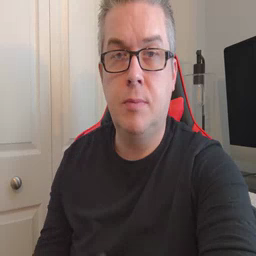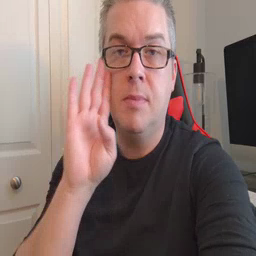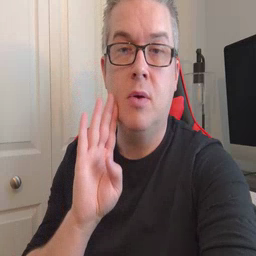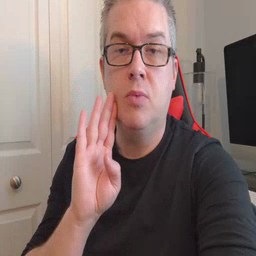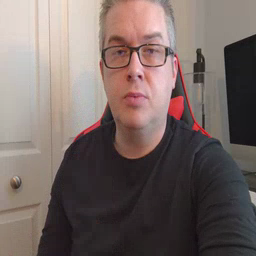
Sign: brown